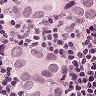
Metastatic tissue present: yes